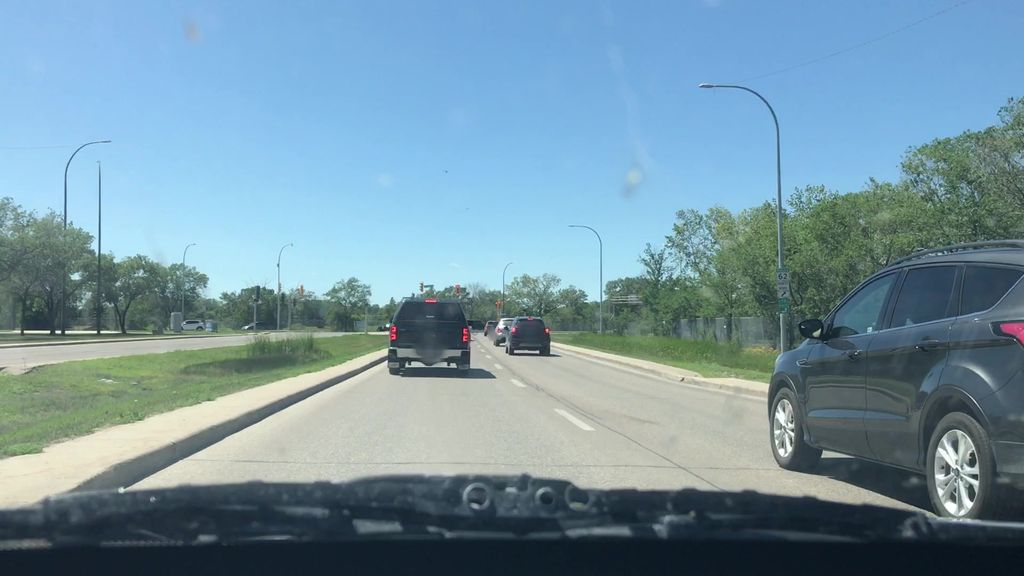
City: winnipeg